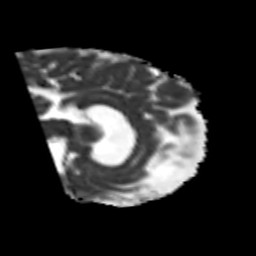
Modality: MD
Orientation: sagittal
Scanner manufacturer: siemens
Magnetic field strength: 3 T
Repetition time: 6.8 s
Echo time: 0.093 s